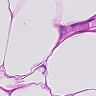
Metastatic tissue present: no